Interaction volume radius: 10 \u00c5
Interaction volume height: 25 \u00c5
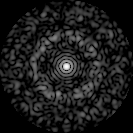
Disorder parameter: 0.8096